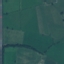
Land use / land cover: Pasture